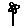
Label: flower